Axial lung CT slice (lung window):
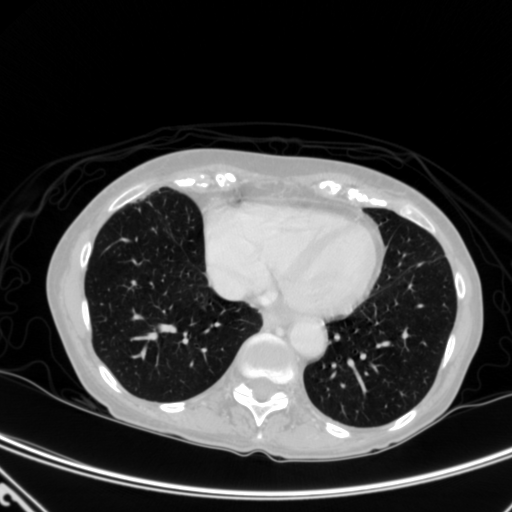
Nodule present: no